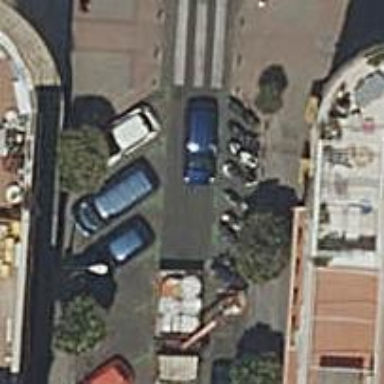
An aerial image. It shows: Motorcycle parking area.